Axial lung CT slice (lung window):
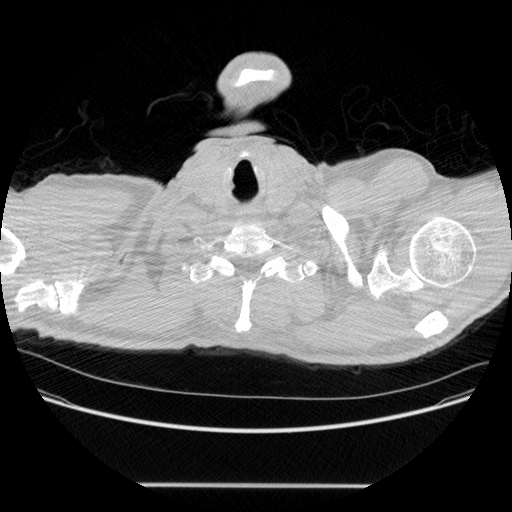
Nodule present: no